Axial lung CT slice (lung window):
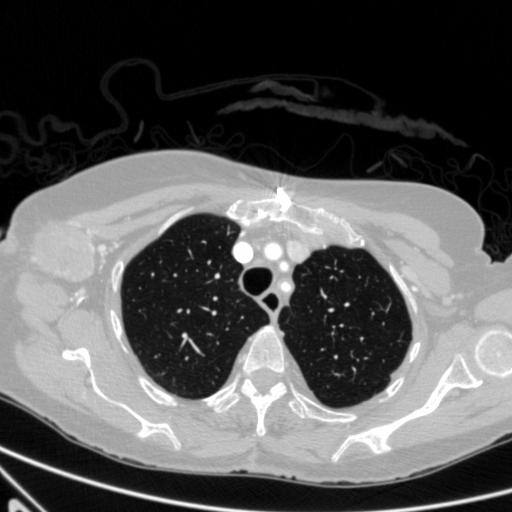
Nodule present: no